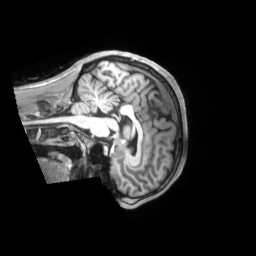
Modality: T1w
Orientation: sagittal
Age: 26
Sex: male
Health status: ill
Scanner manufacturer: siemens
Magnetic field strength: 3 T
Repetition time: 2.2 s
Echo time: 0.00157 s